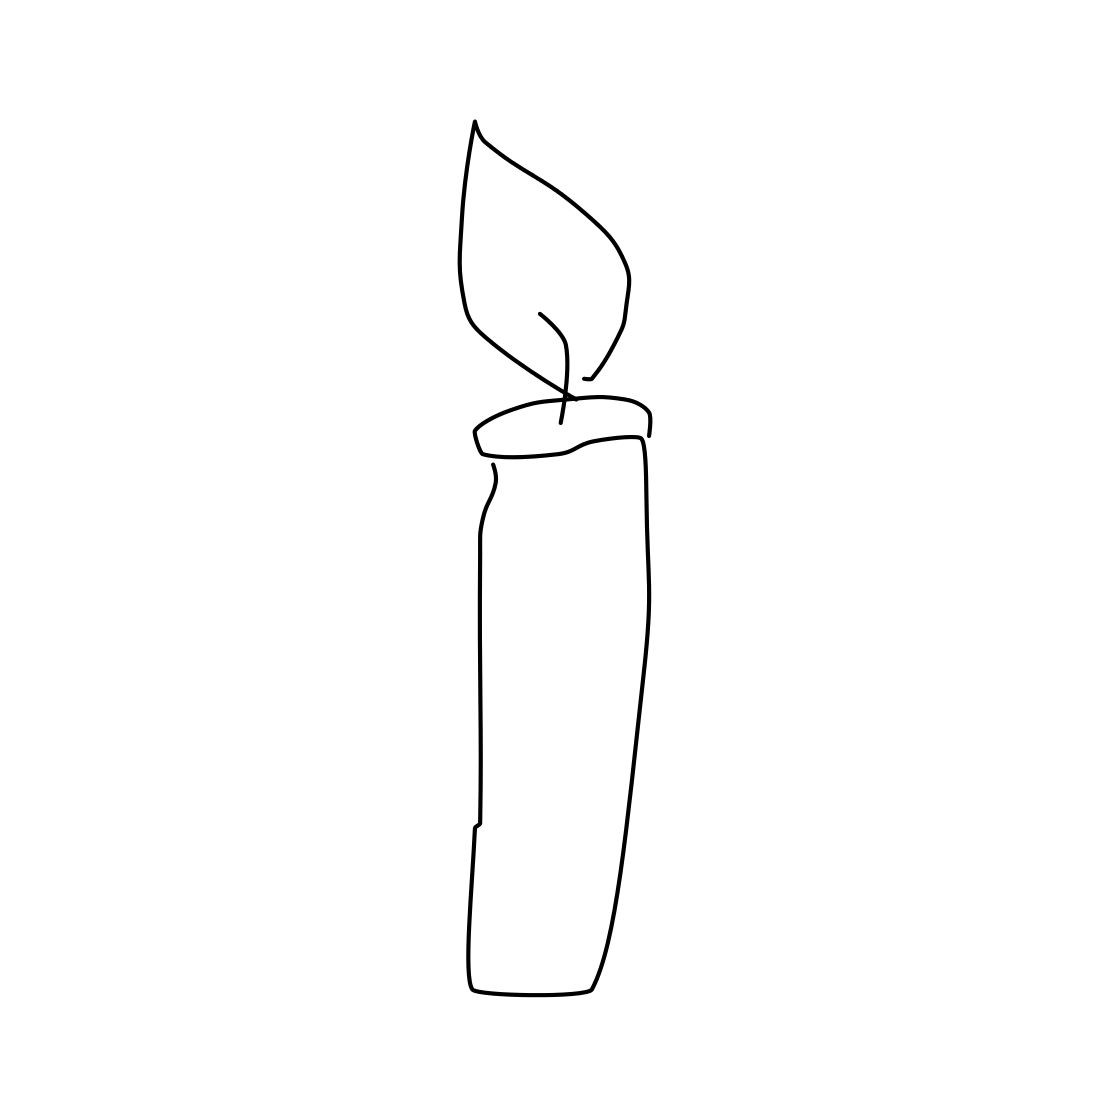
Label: candle